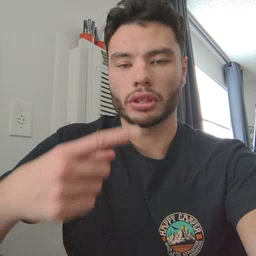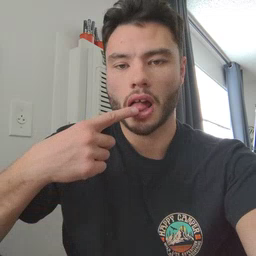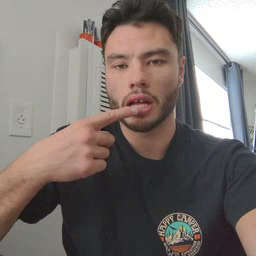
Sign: tongue